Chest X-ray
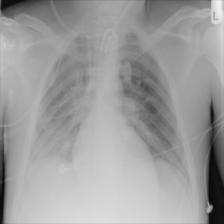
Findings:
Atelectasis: negative
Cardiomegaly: negative
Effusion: negative
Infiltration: positive
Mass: negative
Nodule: negative
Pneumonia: negative
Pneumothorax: negative
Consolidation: negative
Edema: negative
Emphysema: negative
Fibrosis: negative
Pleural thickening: negative
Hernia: negative